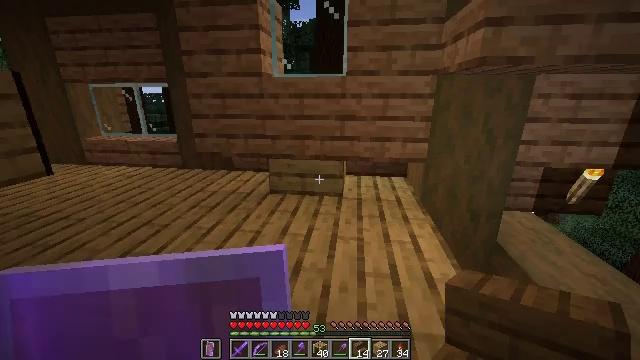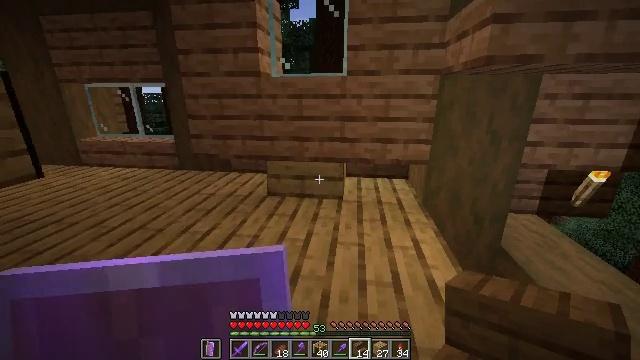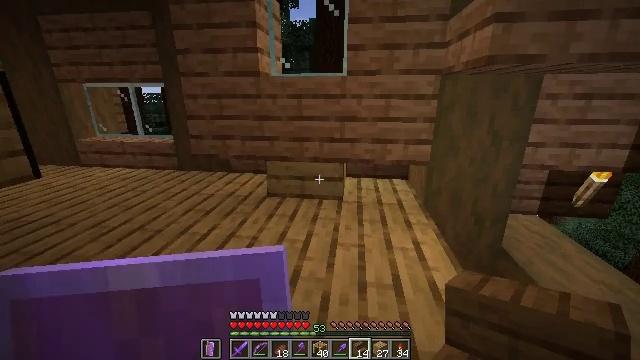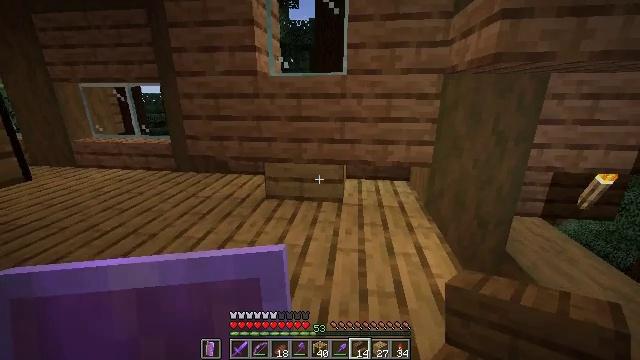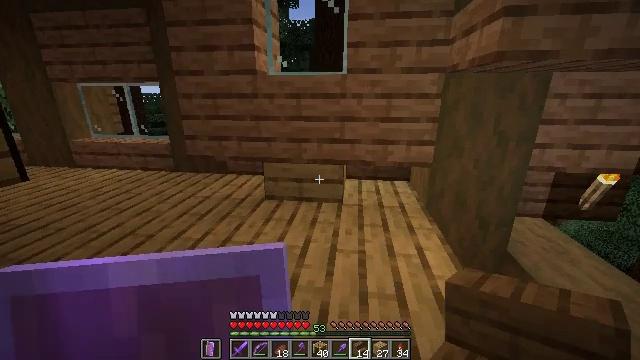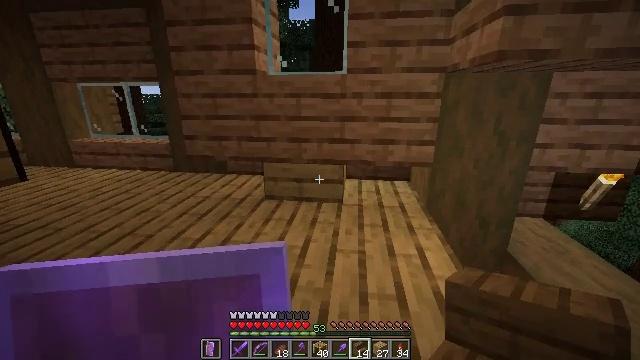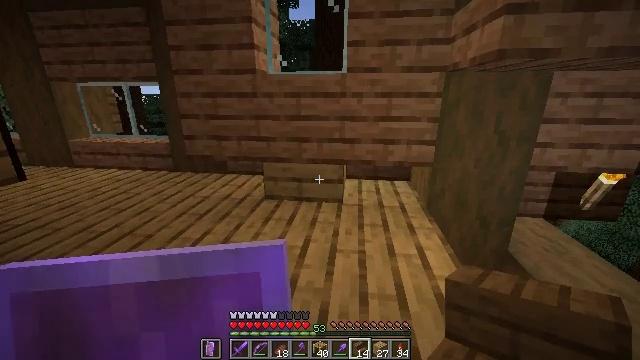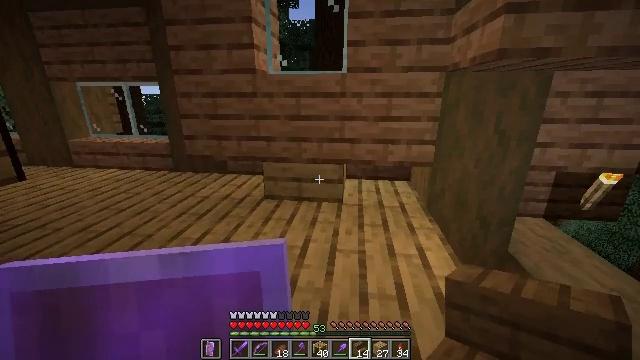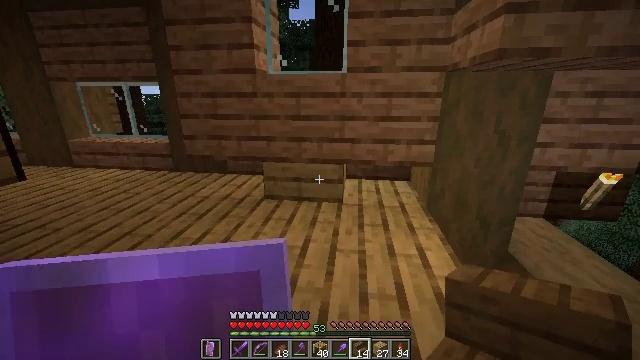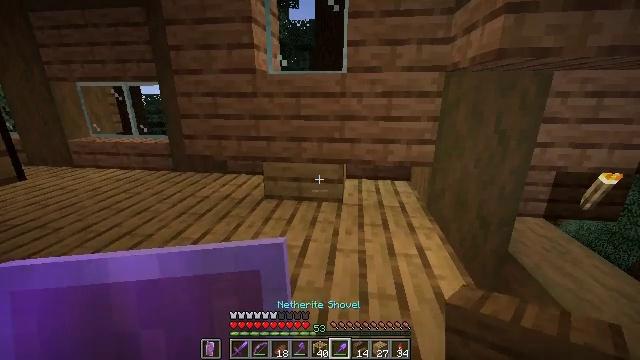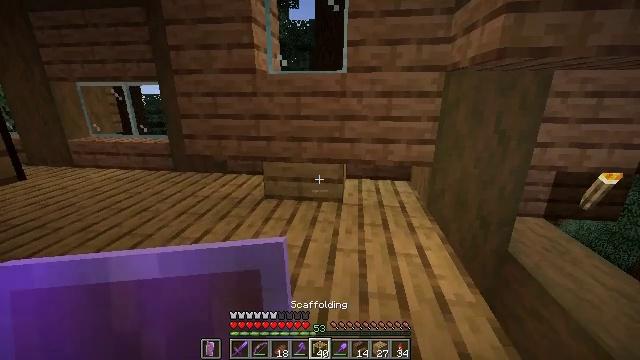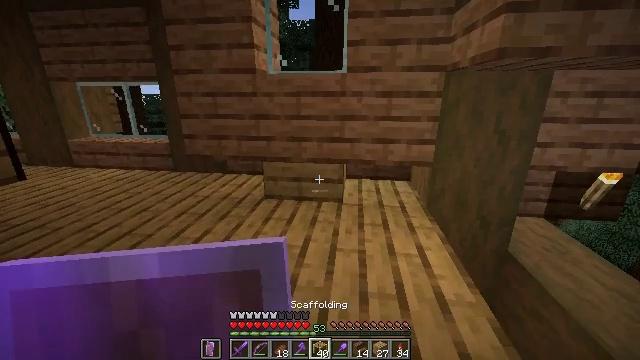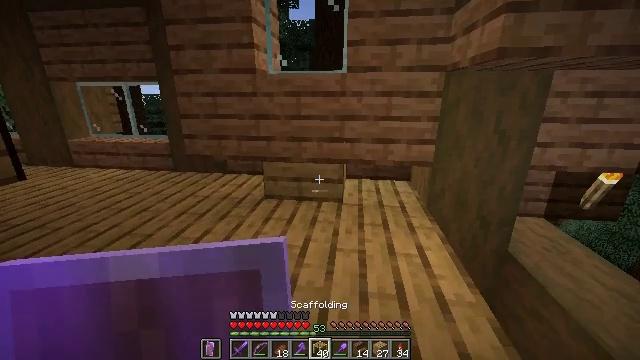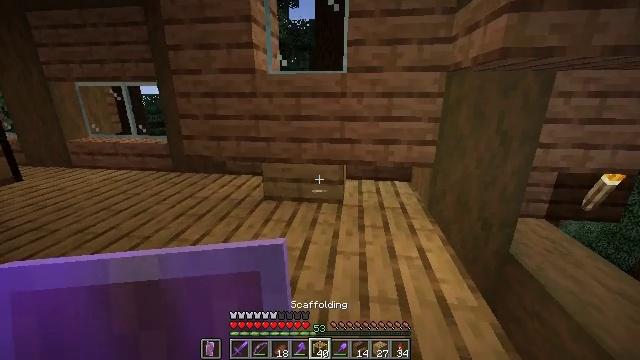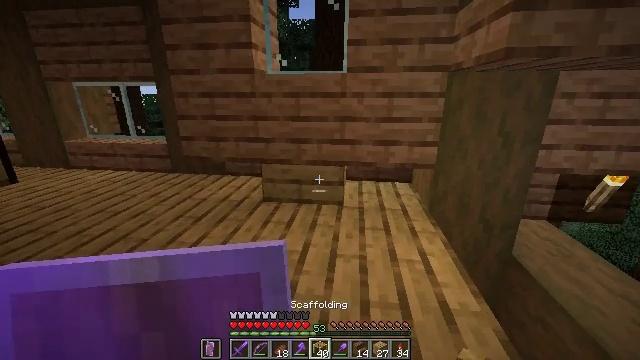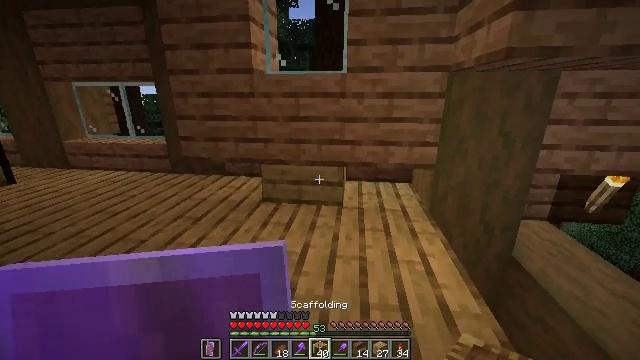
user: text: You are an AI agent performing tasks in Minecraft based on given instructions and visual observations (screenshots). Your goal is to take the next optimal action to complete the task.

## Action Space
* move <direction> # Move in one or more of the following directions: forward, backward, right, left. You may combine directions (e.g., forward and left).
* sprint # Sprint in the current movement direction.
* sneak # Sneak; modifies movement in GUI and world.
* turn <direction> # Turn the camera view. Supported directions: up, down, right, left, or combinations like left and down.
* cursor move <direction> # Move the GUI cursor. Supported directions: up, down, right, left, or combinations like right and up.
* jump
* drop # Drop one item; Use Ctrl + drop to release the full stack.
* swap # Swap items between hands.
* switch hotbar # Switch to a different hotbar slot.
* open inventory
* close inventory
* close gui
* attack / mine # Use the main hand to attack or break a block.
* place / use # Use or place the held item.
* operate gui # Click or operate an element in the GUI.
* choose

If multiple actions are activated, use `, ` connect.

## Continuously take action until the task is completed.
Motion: motion action
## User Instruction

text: Reclaim the oak slab from a structure.
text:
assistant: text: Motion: move forward, sneak
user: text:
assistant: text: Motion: move forward, sneak
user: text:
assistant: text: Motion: sneak
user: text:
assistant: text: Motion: sneak
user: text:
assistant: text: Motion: sneak
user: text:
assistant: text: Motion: sneak
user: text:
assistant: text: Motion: sneak
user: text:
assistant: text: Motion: sneak
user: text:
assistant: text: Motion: sneak
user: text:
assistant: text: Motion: sneak
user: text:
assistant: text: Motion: sneak
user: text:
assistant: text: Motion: sneak
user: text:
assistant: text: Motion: move forward, sneak
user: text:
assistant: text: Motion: move forward, sneak
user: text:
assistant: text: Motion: move forward and move right, sneak
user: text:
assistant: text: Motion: move forward and move right, sneak
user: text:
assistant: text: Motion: move forward and move right, sneak
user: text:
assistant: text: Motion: move forward and move right, sneak
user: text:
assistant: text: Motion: move forward and move right, sneak
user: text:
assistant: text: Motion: move forward and move right, sneak
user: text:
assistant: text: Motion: move forward and move right, sneak
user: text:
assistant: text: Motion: move forward and move right, sneak
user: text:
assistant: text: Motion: move forward and move right, sneak
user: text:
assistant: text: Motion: move forward and move right, sneak
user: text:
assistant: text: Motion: move forward and move right, sneak
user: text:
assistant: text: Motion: move forward and move right, sneak
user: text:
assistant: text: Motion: move forward, sneak, turn down
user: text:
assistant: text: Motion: move forward, sneak, turn right and down
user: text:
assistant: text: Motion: move forward, sneak, turn down
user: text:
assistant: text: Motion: move forward, sneak, turn down